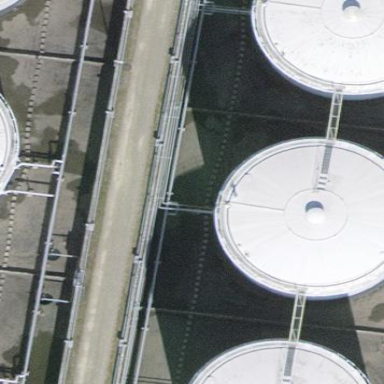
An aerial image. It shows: Storage tank building.